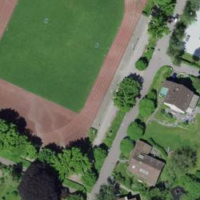
EUNIS habitat code: 53
Species observed at this site:
Motacilla alba